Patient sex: M
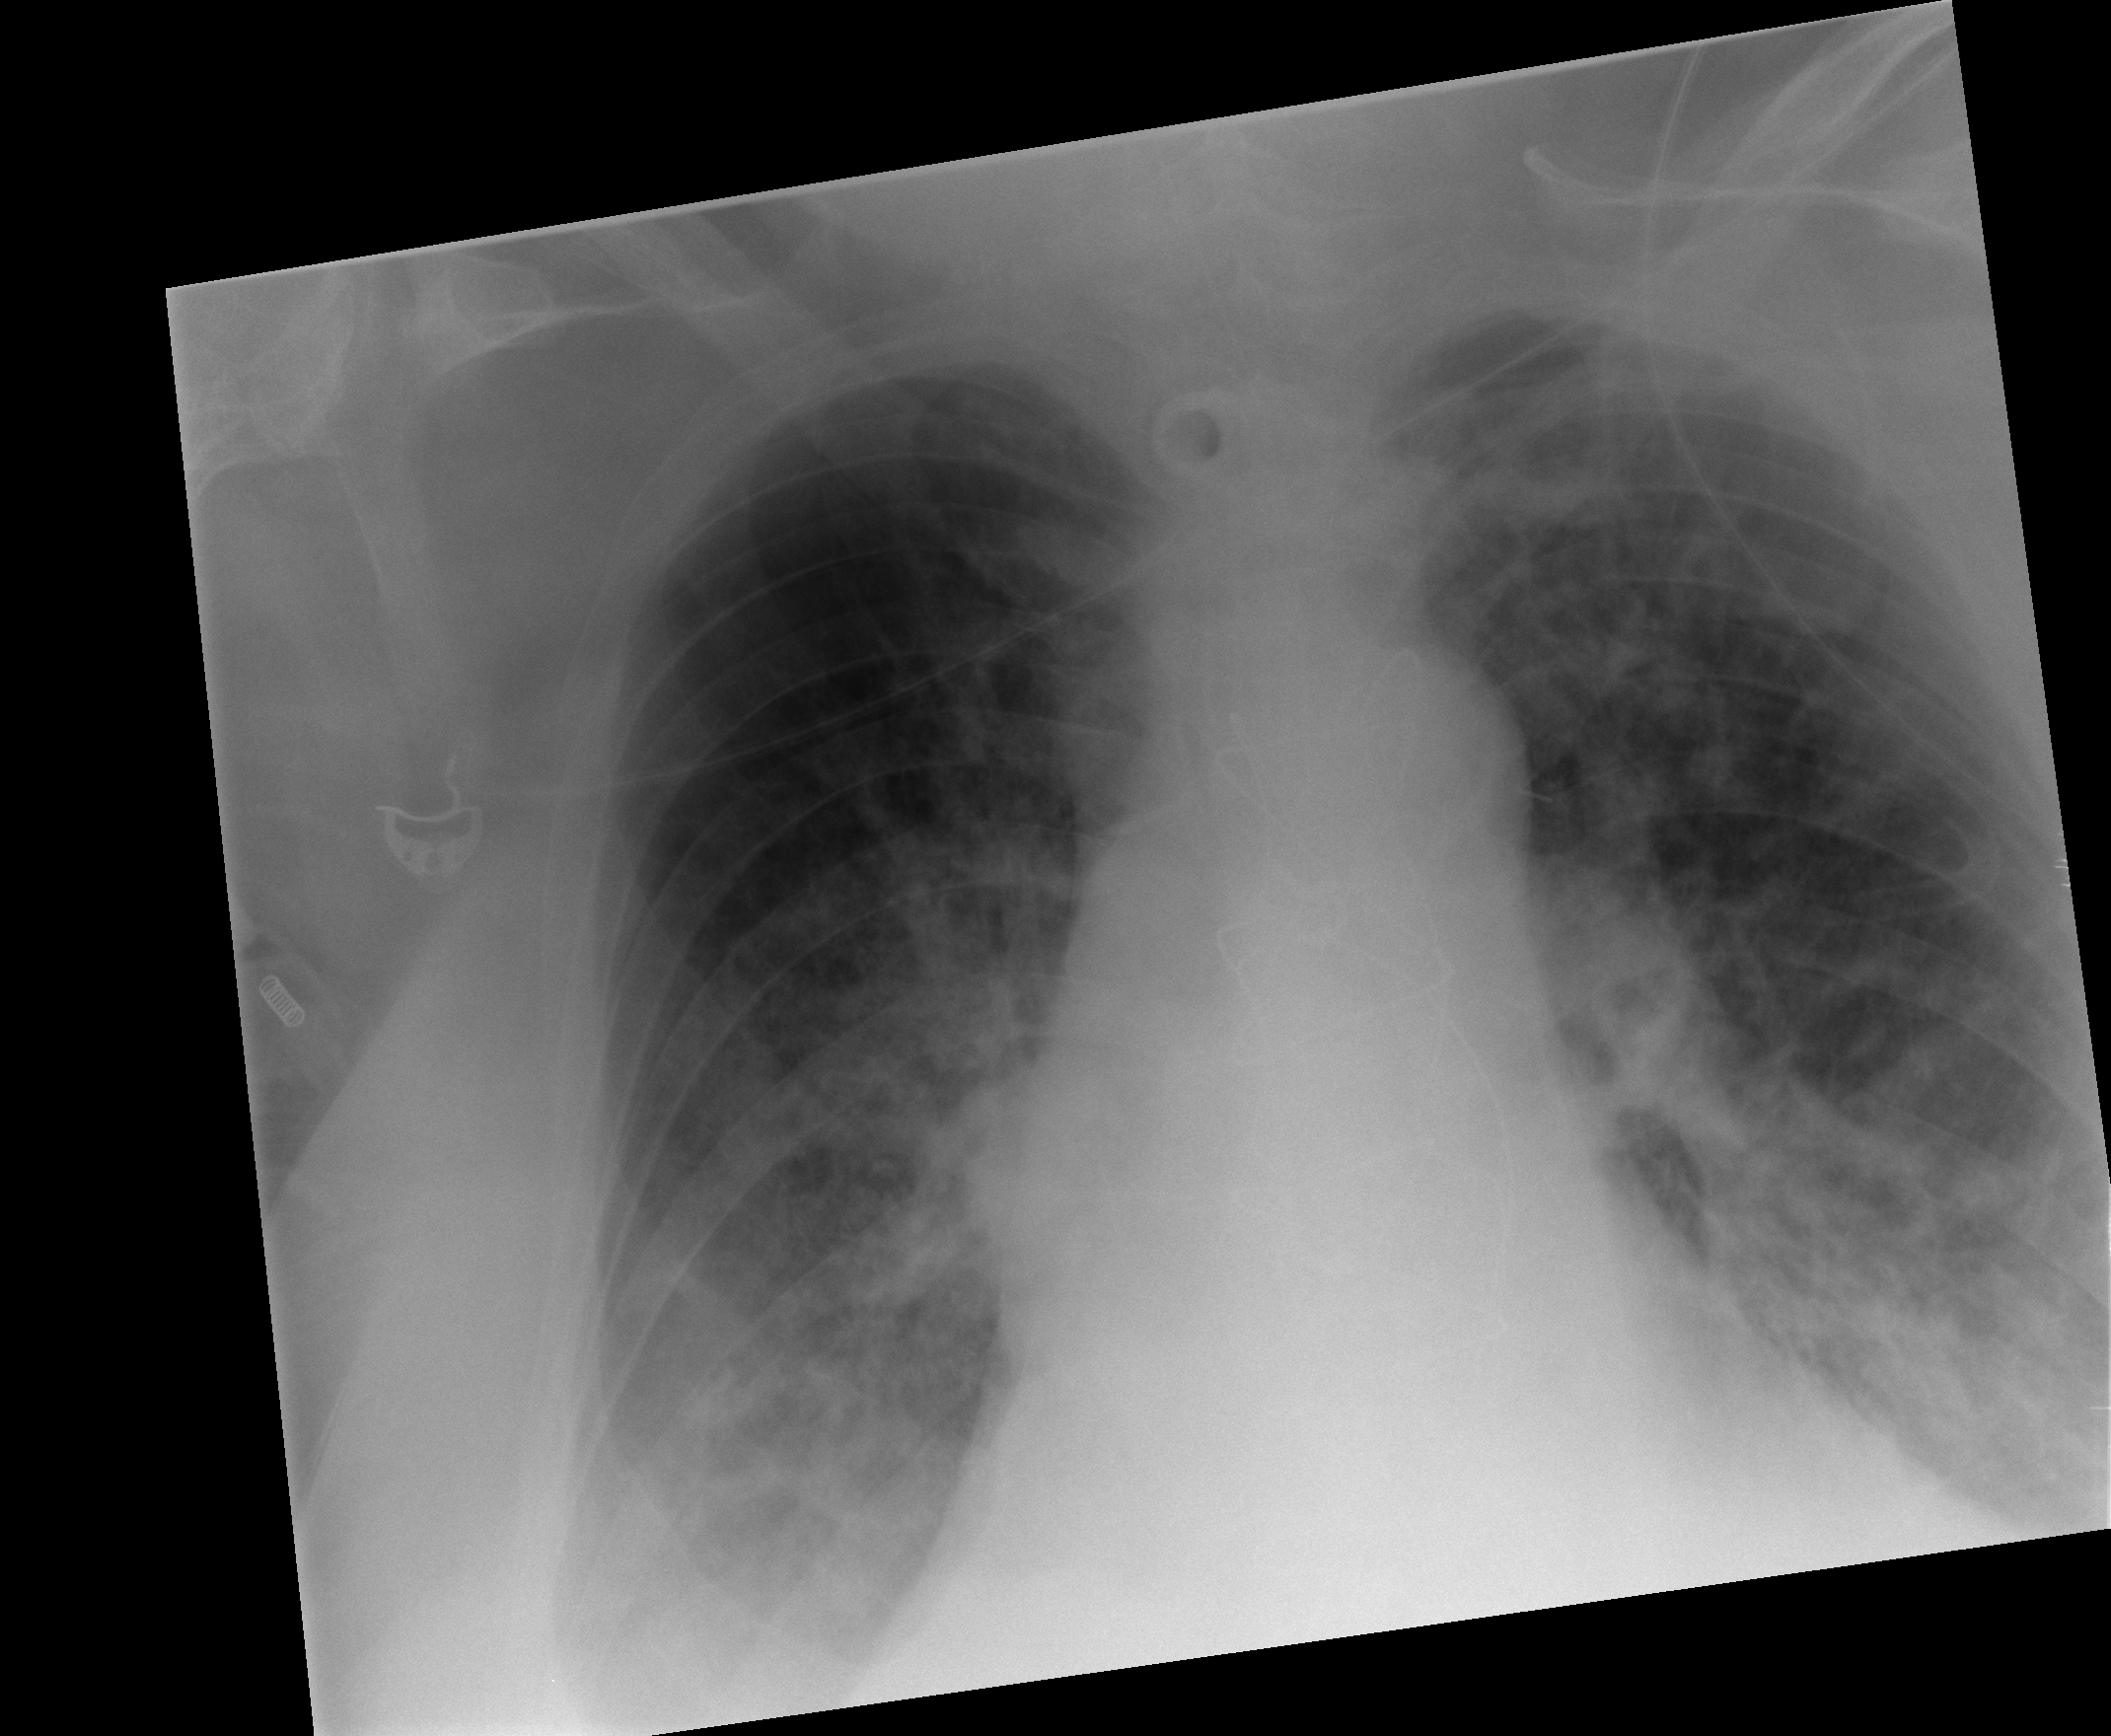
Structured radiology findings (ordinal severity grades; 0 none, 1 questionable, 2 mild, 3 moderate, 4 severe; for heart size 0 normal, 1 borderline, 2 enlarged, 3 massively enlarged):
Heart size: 2
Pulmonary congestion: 2
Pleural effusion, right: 2
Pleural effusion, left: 2
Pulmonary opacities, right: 2
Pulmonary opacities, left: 2
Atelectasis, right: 2
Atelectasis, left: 2